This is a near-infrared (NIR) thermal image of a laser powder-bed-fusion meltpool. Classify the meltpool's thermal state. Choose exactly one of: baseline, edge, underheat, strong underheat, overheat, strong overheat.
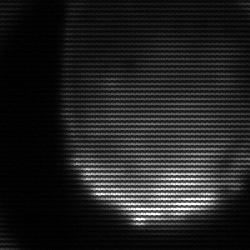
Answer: edge